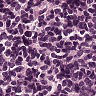
Metastatic tissue present: no